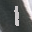
Label: 1